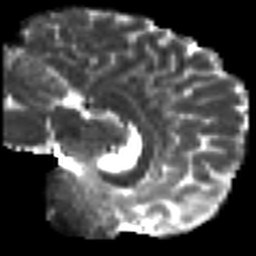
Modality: T2w
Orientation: sagittal
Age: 22
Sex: male
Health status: ill
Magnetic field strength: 3 T
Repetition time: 8.4 s
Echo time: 0.0926 s